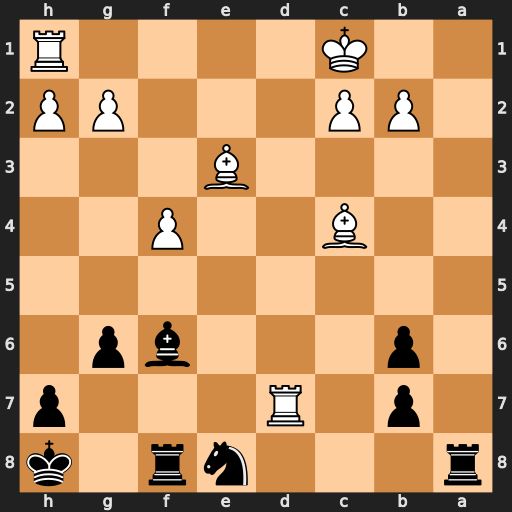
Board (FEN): r3nr1k/1p1R3p/1p3bp1/8/2B2P2/4B3/1PP3PP/2K4R
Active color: b
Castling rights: -
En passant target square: -
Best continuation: Ra1+ Kd2 Rxh1